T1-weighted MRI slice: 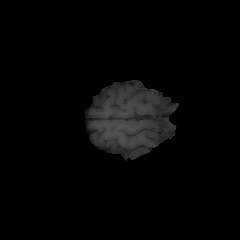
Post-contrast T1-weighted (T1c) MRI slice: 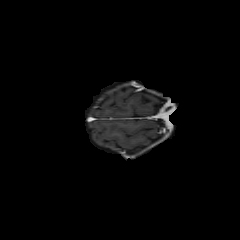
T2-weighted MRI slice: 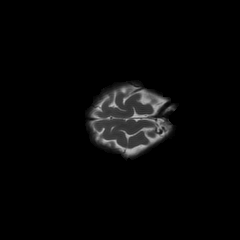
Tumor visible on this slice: no